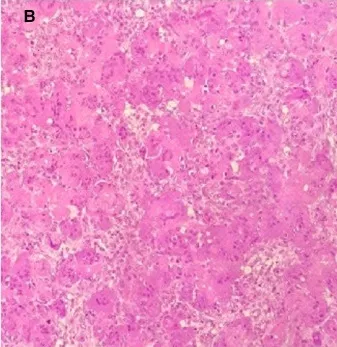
(B) Lesion is predominantly composed of aggregates of multinucleated osteoclast-type giant cells with admixed mononuclear spindle cells.
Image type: pathology (h&e)